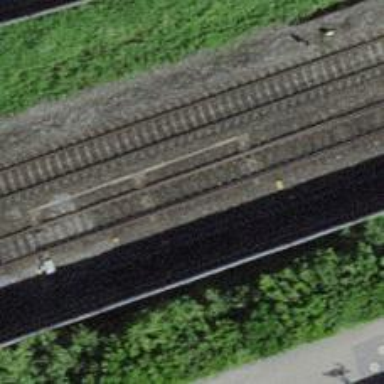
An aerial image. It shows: Railway switch.